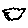
Label: cloud